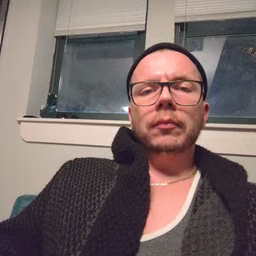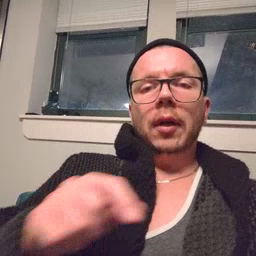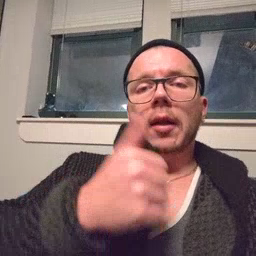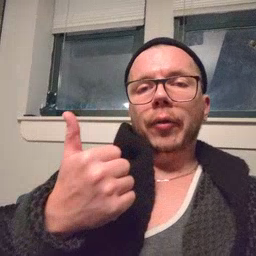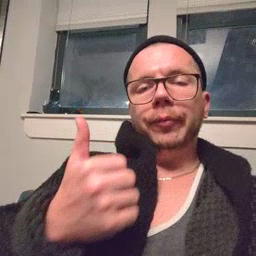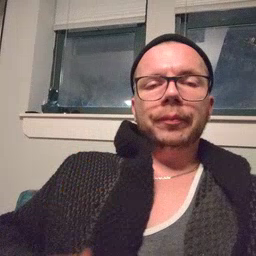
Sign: another